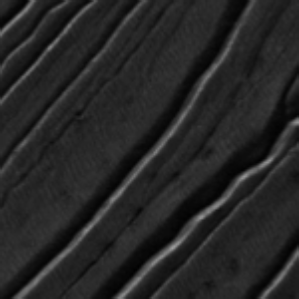
Label: frost